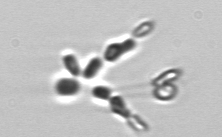
Label: Dinobryon